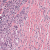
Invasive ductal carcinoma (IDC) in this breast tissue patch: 1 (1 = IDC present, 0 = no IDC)